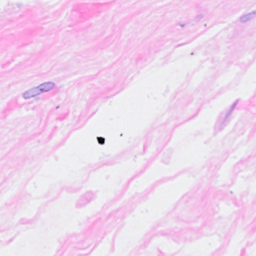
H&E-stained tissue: Breast